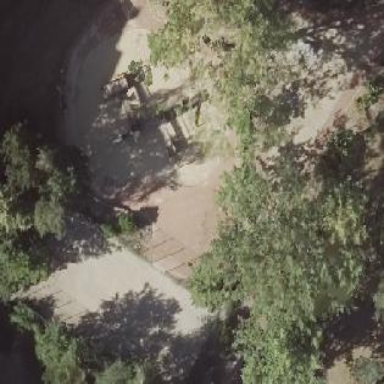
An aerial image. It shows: Playground area for leisure activities on the land.